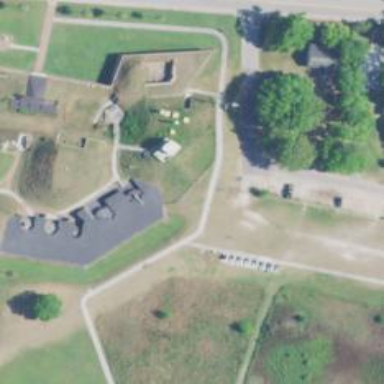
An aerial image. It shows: Historic cannon.